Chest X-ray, PA view. Patient: 49 years old, sex M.
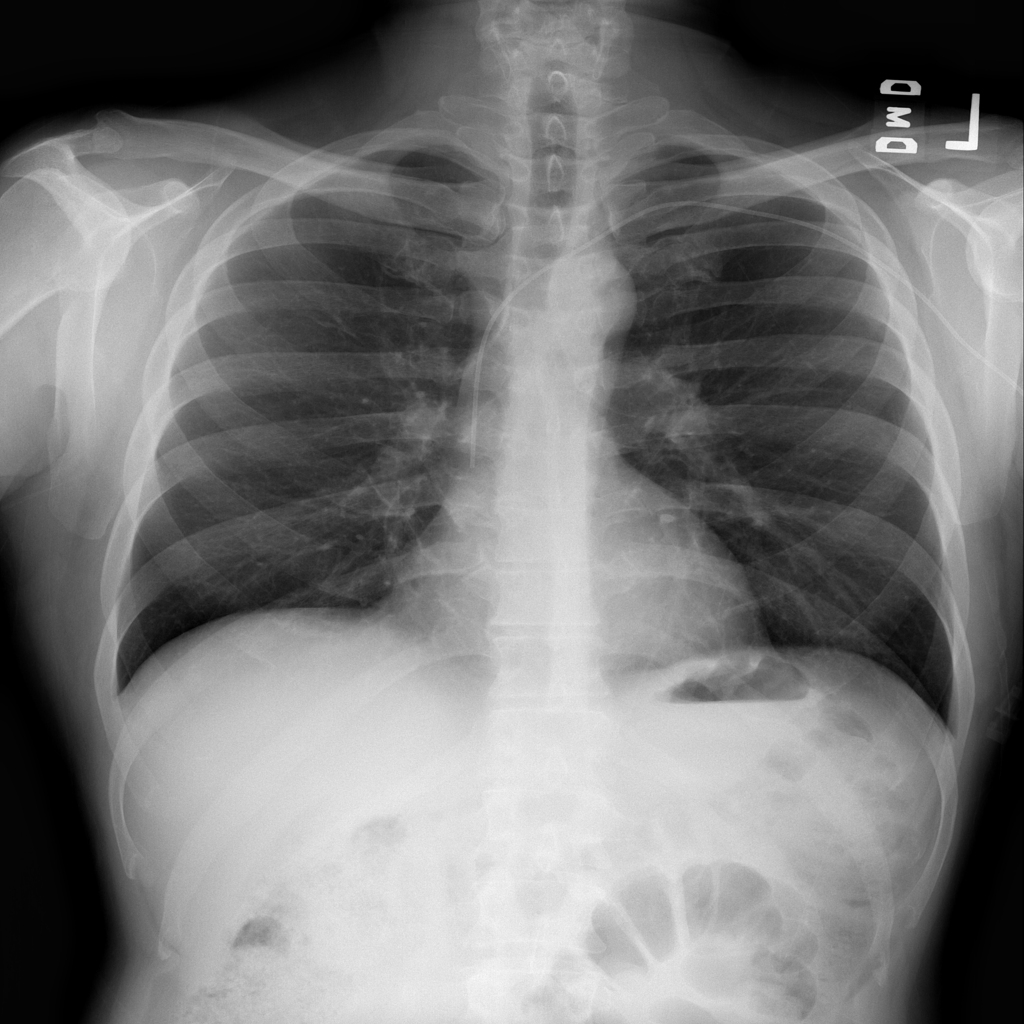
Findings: No Finding